Question: I have an OData WCF ADO.NET service created with Entity Framework using protocol version 2. The entity model looks like this:

I now wish to consume this using a . Here's the markup so far:
'''
<telerik:RadGrid ID="radGrid" runat="server" AutoGenerateColumns="false" Width="100%" Skin="Sitefinity">
<ClientSettings>
<DataBinding Location="http://aadev:8081/measuredata.svc">
<DataService TableName="MeasureTopics"></DataService>
</DataBinding>
</ClientSettings>
<MasterTableView DataKeyNames="MeasureTopicGuid" GroupLoadMode="Client" Name="MeasureTopics">
<Columns>
<telerik:GridBoundColumn DataField="TopicName" />
</Columns>
<DetailTables>
<telerik:GridTableView DataKeyNames="MeasureGuid" runat="server">
<ParentTableRelation>
<telerik:GridRelationFields DetailKeyField="TopicID" MasterKeyField="MeasureTopicGuid" />
</ParentTableRelation>
<Columns>
<telerik:GridBoundColumn DataField="MeasureKeyCode" />
<telerik:GridBoundColumn DataField="MeasureName" />
</Columns>
</telerik:GridTableView>
</DetailTables>
</MasterTableView>
</telerik:RadGrid>
'''
This shows measure topics and a right-arrow to expand into measure definitions, but clicking the arrow does nothing. At least part of the problem is that 'ParentTableRelation' can't work as "TopicID" doesn't exist on the entity. (It's not there because having "MeasureTopic" as a navigation property prevents EF from allowing it to also exist on the entity as a scalar.)
What I'd like to know is, as the as a link...
'''
<link rel="http://schemas.microsoft.com/ado/2007/08/dataservices/related/MeasureTopic" type="application/atom+xml;type=entry" title="MeasureTopic" href="MeasureDefinitions(guid'96df6072-a8e4-e011-890d-000c29ba97e5')/MeasureTopic" />
<category term="HealthMeasuresModel.MeasureDefinition" scheme="http://schemas.microsoft.com/ado/2007/08/dataservices/scheme" />
<content type="application/xml">
<m:properties>
<d:MeasureGuid m:type="Edm.Guid">96df6072-a8e4-e011-890d-000c29ba97e5</d:MeasureGuid>
<d:MeasureKeyCode>ABC-001</d:MeasureKeyCode>
<d:MeasureName>ABC Register</d:MeasureName>
<d:MeasureDescription>Test</d:MeasureDescription>
</m:properties>
</content>
'''
...how do I
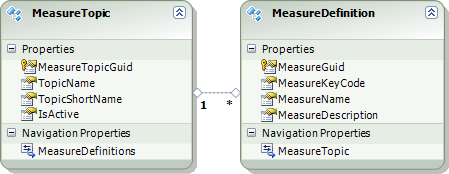
Answer: Your markup is mostly correct, only 'GroupLoadMode' should be 'HierarchyLoadMode' instead. The former specifies loading of groups, the latter - of hierarchical detail tables.
You also need some javascript, more specifically two RadGrid client events - 'OnHierarchyExpanding' and 'OnCommand'. The approach is demonstrated in <URL>.